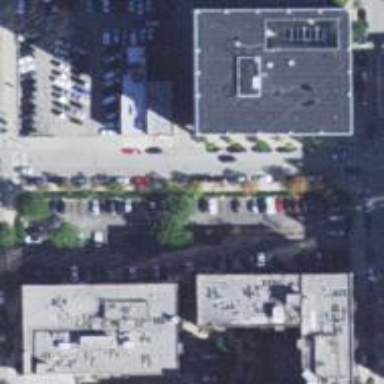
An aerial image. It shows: Secondary road with separate sidewalks.